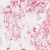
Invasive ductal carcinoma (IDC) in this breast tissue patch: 0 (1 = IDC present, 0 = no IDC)